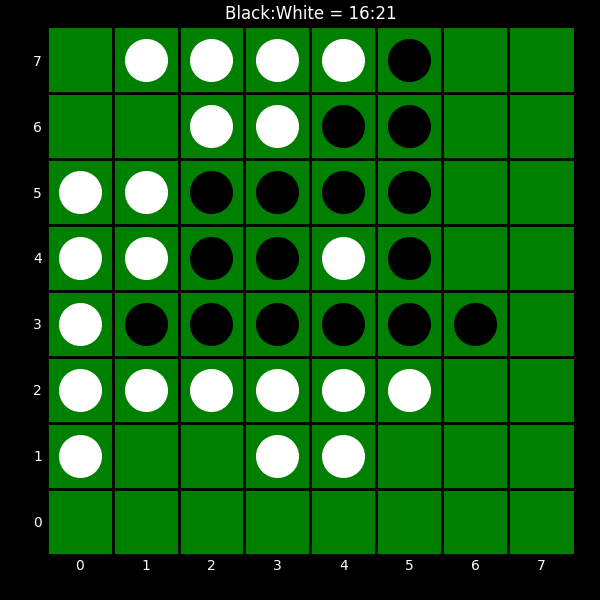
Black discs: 16
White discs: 21